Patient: sex F, age 65
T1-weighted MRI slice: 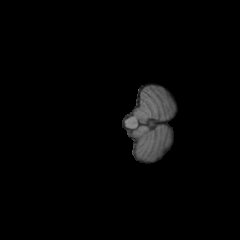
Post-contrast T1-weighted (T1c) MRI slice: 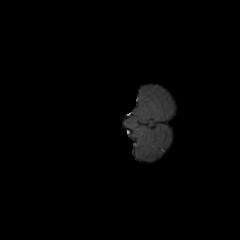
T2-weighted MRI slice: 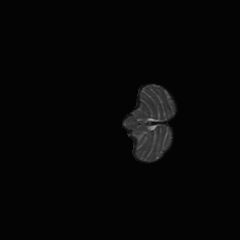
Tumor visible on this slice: no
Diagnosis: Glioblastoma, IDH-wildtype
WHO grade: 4